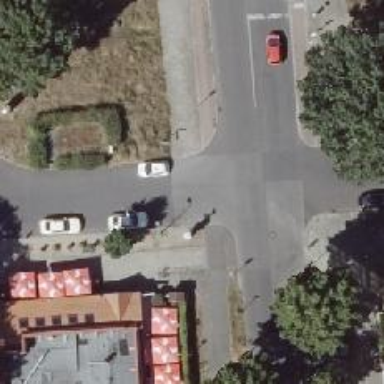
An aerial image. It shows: Stop road.